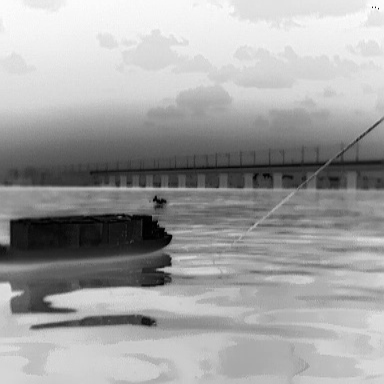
There is a fishing_boat in the infrared image.